Question: When submitting a large number of form fields, ColdFusion 10 crashes even if ColdFusion 9 does not.

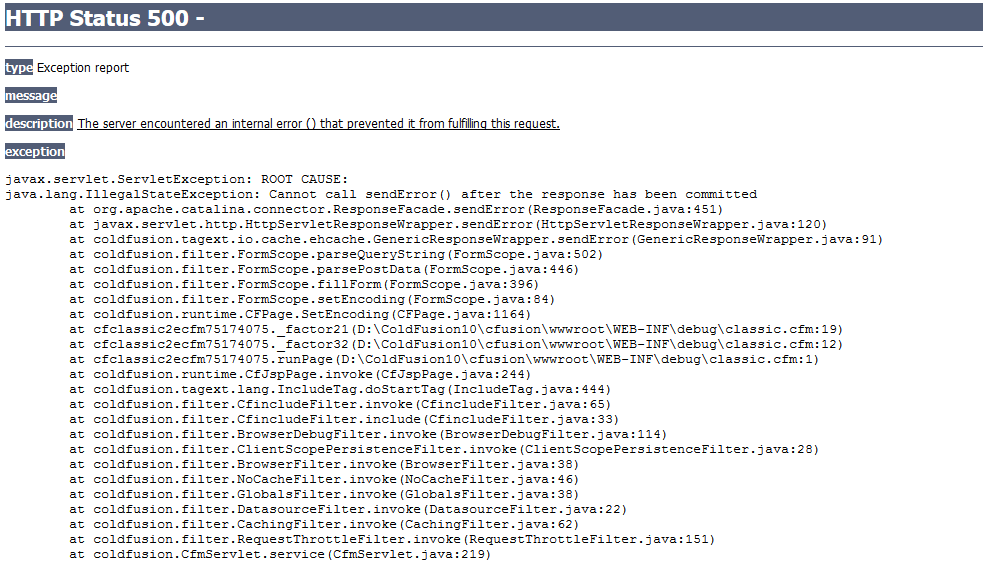
Answer: Earlier versions of ColdFusion 9 did not restrict the number of form fields that could be submitted. ColdFusion 10, be default limits the number of fields to 100.
If you go to Server Settings -> Settings then the to Request Size Limits section. There is a setting called 'Maximum number of POST request parameters'. It needs to be adjusted upward